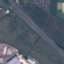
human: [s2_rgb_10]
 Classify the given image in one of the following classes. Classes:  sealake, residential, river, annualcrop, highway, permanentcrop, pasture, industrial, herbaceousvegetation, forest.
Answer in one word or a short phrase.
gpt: Highway